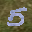
Label: 5